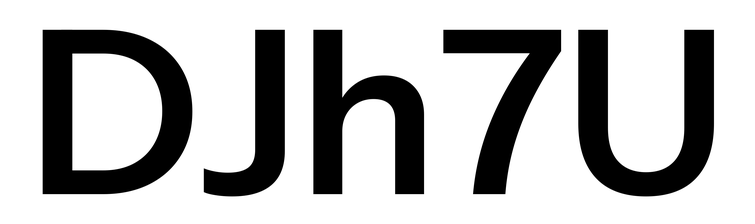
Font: InstrumentSans_SemiBold